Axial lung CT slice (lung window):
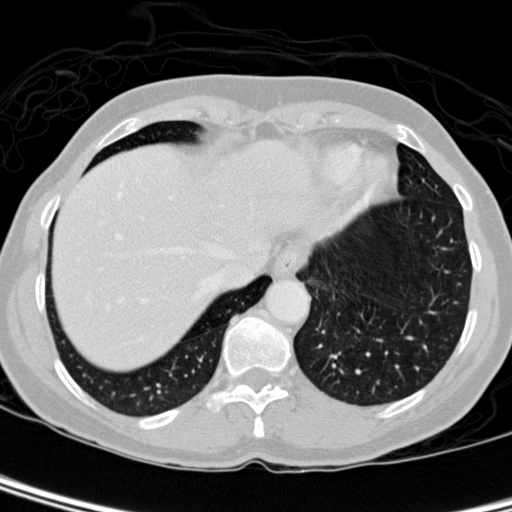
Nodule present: no